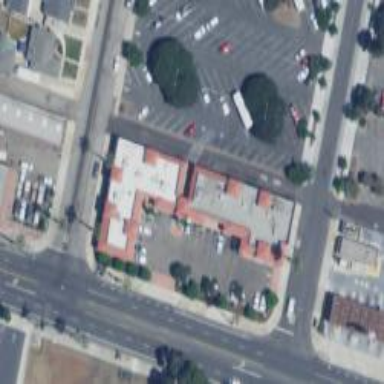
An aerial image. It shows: Pharmacy providing healthcare services.